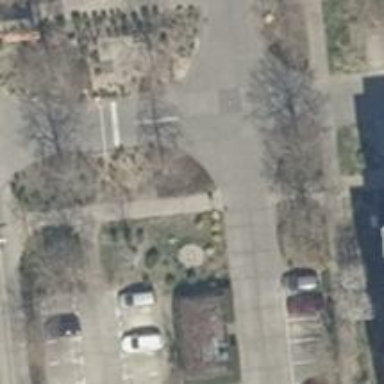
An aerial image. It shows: Sidewalk.